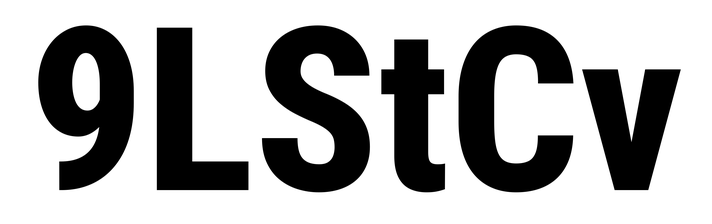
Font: Roboto_Condensed_ExtraBold